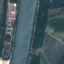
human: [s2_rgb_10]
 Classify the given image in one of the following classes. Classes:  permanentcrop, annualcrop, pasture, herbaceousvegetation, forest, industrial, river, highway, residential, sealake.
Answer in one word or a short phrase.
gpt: River